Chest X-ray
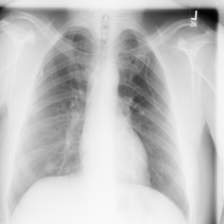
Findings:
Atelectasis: negative
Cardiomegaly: negative
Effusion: negative
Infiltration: negative
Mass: negative
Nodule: positive
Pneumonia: negative
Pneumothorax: negative
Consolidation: negative
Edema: negative
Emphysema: negative
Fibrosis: negative
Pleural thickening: negative
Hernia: negative